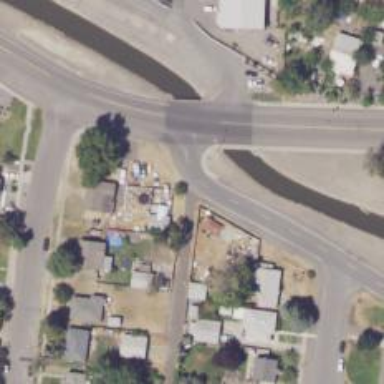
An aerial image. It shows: Alleyway designated as service road.